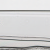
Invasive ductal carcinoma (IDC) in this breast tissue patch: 0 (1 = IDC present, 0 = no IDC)